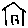
Label: house